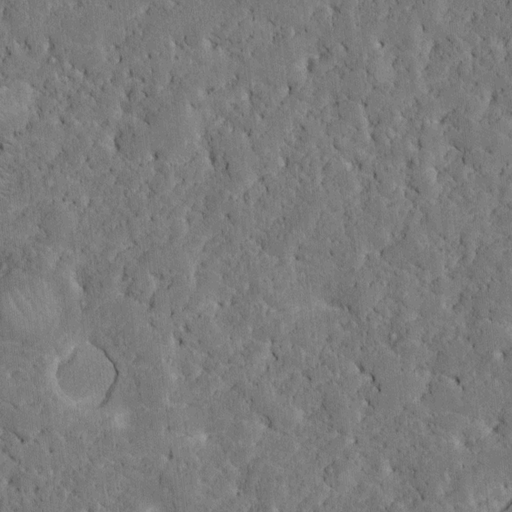
Classes present: Background